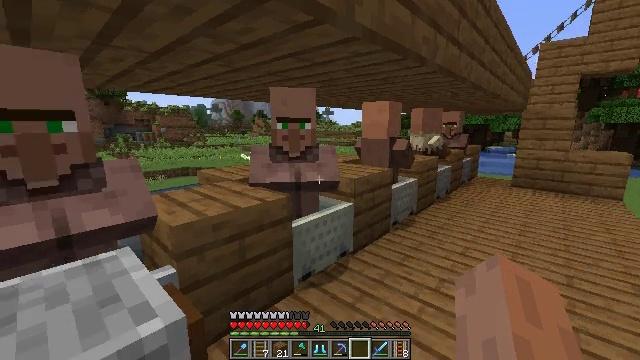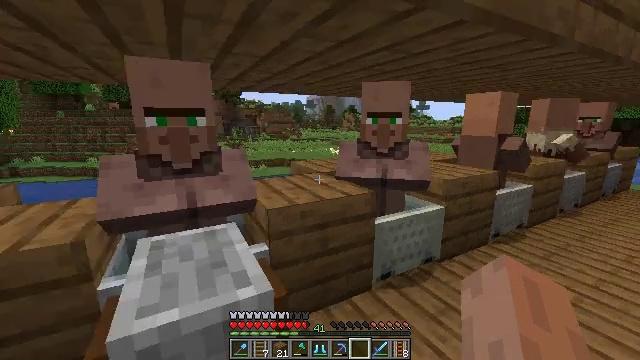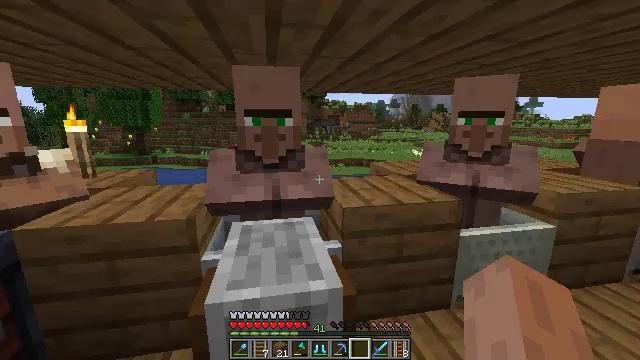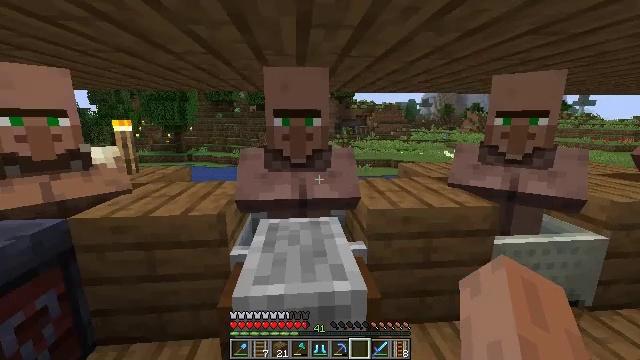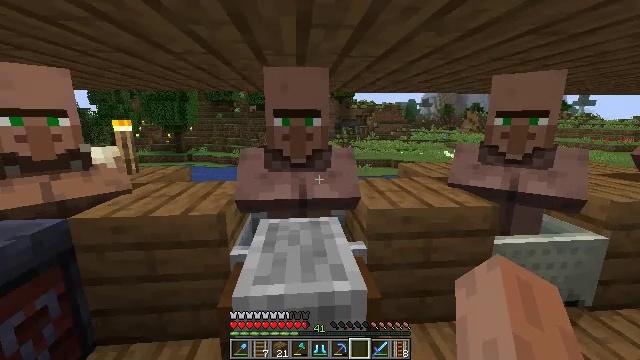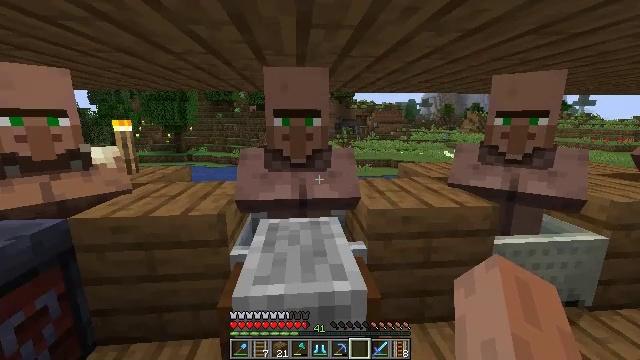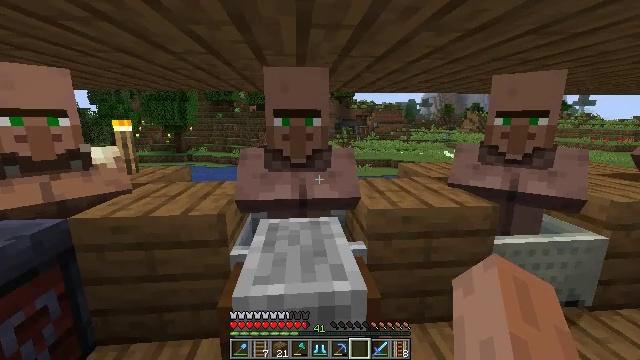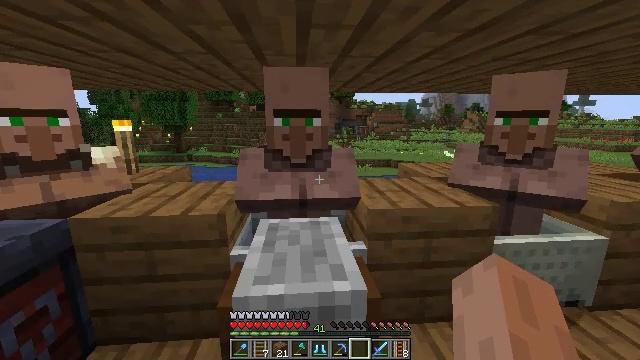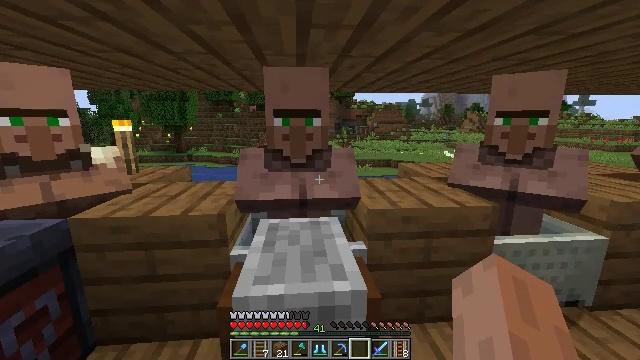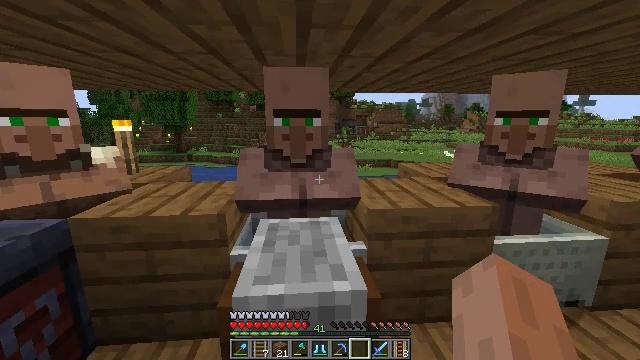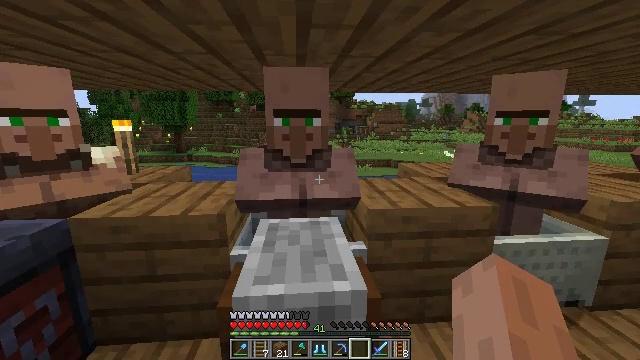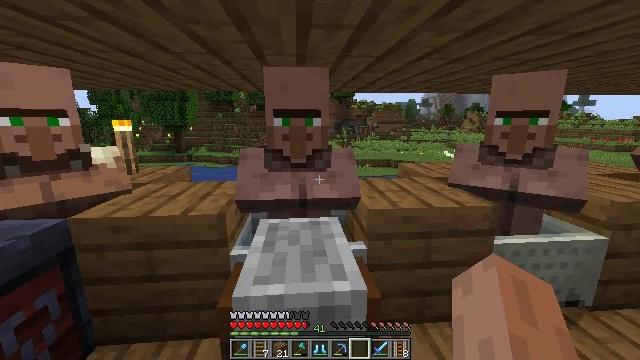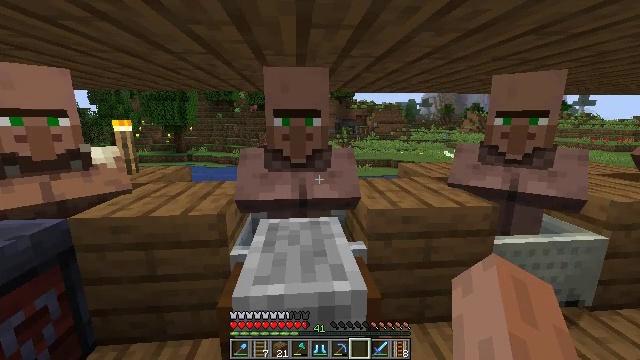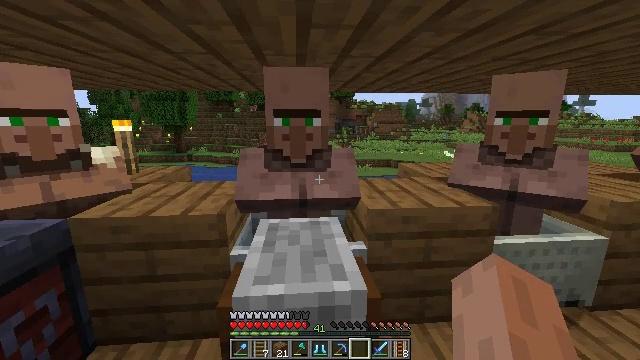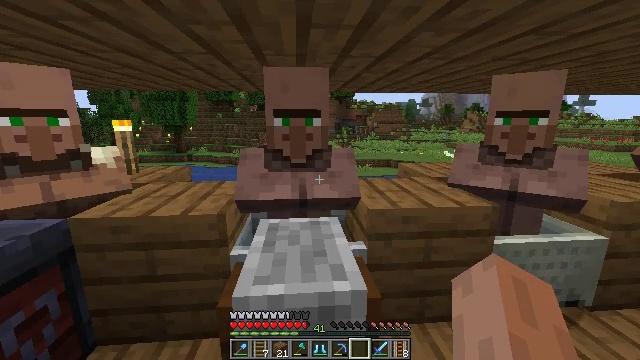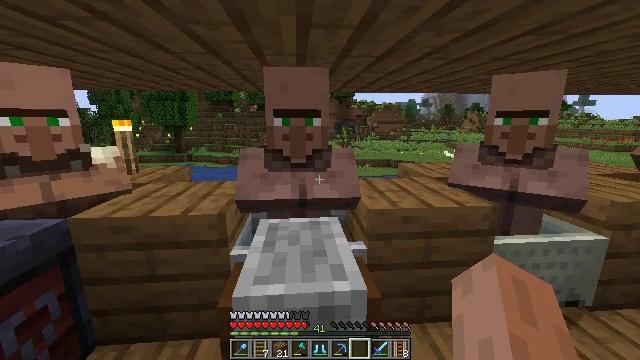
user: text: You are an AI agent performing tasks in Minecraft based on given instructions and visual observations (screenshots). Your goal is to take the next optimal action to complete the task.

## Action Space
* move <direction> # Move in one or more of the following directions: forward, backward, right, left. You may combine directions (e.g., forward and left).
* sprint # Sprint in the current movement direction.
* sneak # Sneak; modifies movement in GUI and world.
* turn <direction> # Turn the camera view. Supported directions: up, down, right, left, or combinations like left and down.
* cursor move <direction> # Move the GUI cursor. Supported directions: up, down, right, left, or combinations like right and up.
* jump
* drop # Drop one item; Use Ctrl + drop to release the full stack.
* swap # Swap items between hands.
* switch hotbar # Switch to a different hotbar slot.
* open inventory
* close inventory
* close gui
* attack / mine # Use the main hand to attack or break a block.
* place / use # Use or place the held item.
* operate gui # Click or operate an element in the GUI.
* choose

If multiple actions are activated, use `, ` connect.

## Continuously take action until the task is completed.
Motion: motion action
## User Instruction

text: Mine the grindstone block.
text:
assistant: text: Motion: turn left and down
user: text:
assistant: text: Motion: turn left
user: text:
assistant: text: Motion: turn left
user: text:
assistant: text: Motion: no_op
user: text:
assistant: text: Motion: no_op
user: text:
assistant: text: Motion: no_op
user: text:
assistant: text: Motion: no_op
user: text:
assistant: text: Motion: no_op
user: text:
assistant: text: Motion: no_op
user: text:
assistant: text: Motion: no_op
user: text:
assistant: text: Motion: no_op
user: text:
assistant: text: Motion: no_op
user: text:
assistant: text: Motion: no_op
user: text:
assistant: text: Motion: no_op
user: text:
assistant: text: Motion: no_op
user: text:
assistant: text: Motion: no_op
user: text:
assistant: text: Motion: no_op
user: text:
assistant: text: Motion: no_op
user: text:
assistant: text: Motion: no_op
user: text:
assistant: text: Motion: no_op
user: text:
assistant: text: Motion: no_op
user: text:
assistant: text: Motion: no_op
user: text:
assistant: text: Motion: no_op
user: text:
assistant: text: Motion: no_op
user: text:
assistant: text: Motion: no_op
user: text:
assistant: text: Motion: no_op
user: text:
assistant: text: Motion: no_op
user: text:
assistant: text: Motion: no_op
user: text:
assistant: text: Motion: no_op
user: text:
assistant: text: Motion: no_op